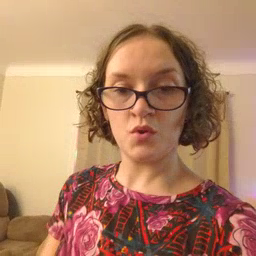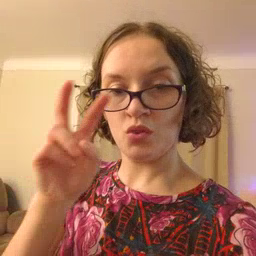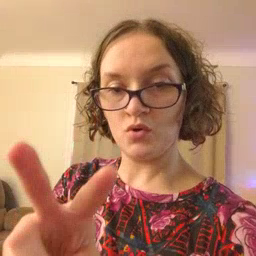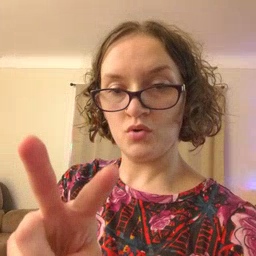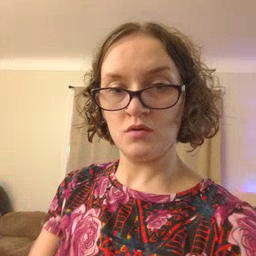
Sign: look